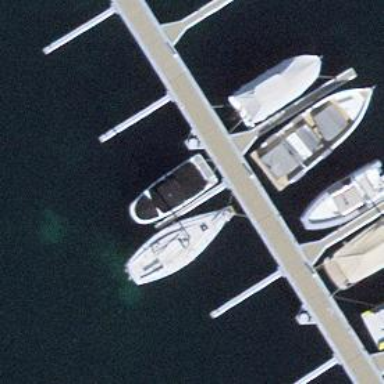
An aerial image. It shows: Man-made pier.